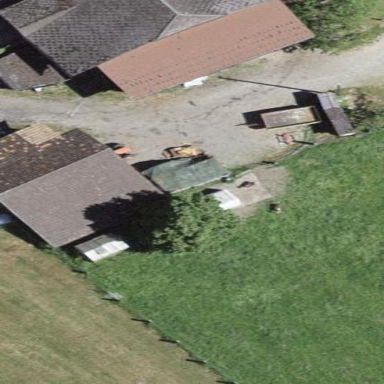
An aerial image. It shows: Barn.